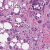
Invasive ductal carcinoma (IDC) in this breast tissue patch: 1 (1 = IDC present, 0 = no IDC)